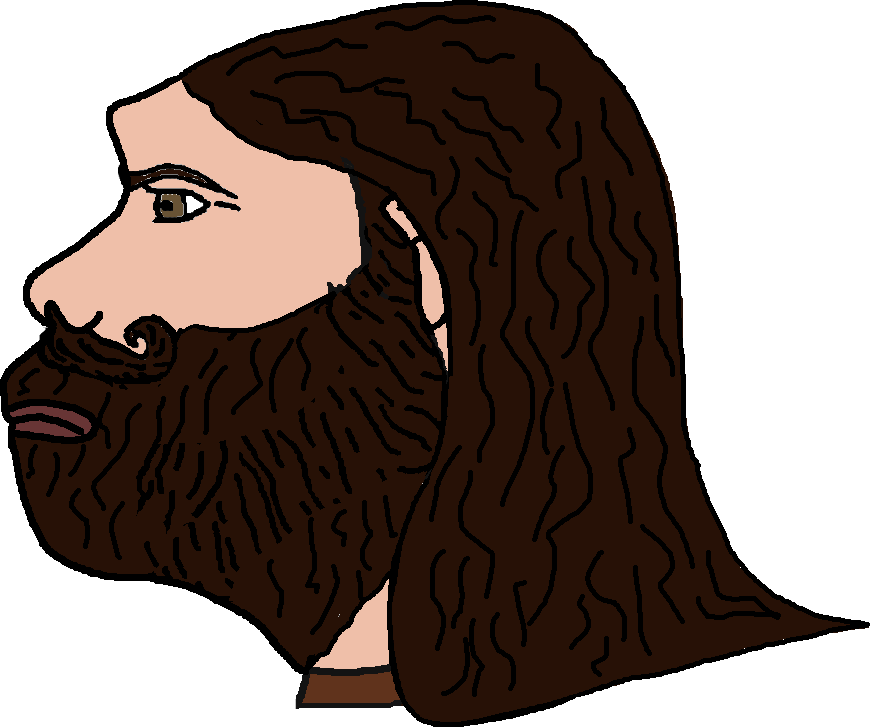
Label: 4_Yes_Chad